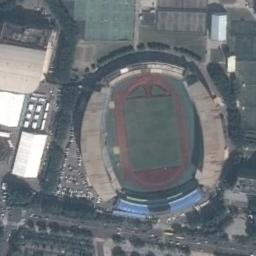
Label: stadium